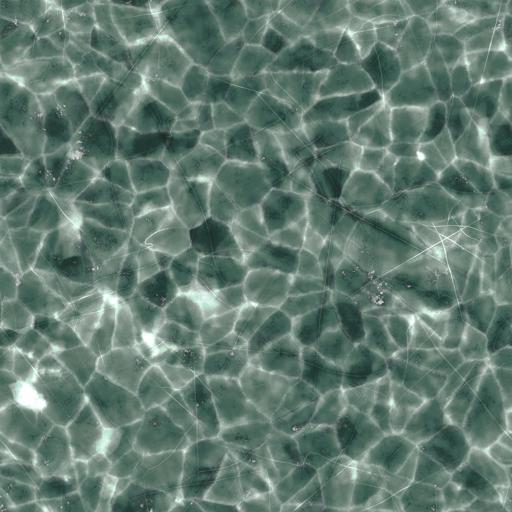
Tags: frozen green ice lake shiny water